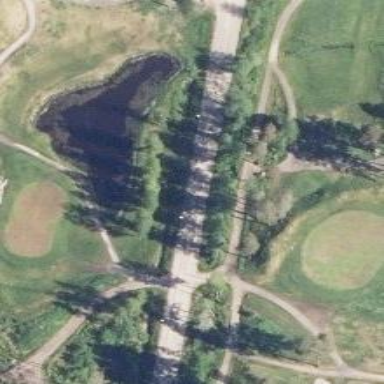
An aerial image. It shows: Water hazard on golf course. The hazard is natural water feature.